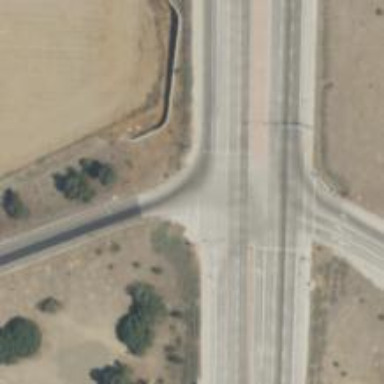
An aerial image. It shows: Crossing with line markings on the road.